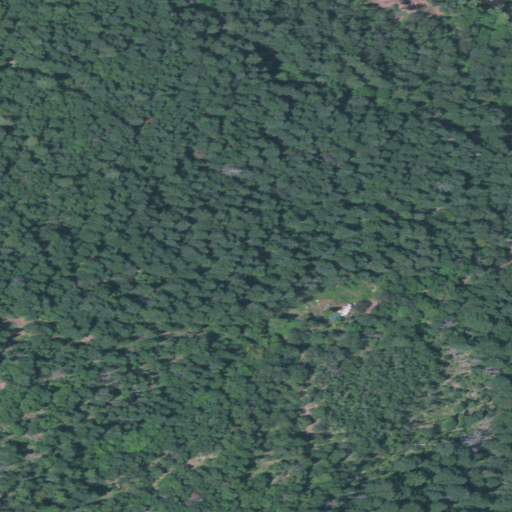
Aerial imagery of valley in Oregon named Homestead Gulch containing evergreen forest, mixed forest, open development, and woody wetlands